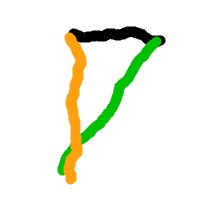
Shape: triangle